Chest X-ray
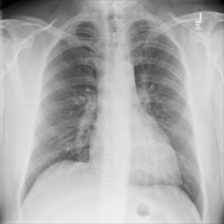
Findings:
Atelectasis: negative
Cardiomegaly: negative
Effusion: negative
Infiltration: negative
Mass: negative
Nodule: negative
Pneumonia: negative
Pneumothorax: negative
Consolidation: negative
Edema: negative
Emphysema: negative
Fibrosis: negative
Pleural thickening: negative
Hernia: negative